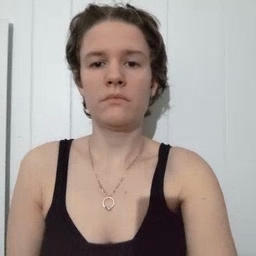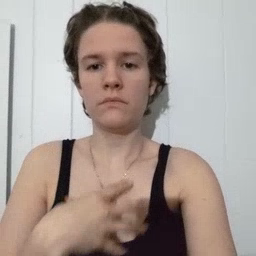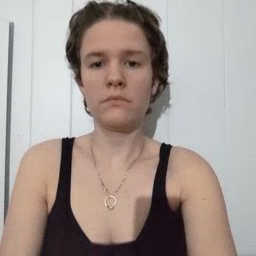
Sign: white